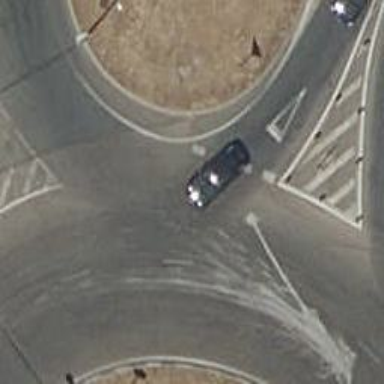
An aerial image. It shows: Tertiary road made of asphalt leading to roundabout junction.